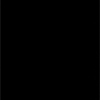
Label: dusty